Question: When an app is downloaded from the app store, it goes directly to the home screen with a nice looking loading bar (to show when the app is downloading/installing). JailbreakMe 3.0 utilizes this. Does anyone know how to use this? I'm trying to make an install script to install a set of .deb files on an iPhone, and I'd like the App Store install style. Thanks in advance.
(Got a picture of it if nobody understand's what I'm talking about)

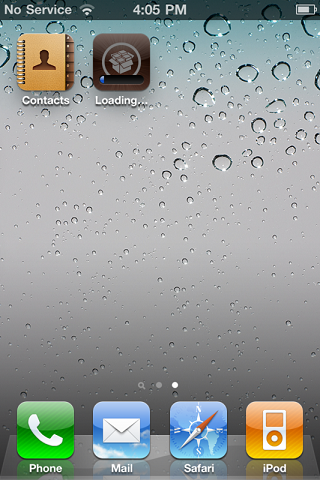
Answer: Try checking the JailbreakMe 3.0 source code : <URL>